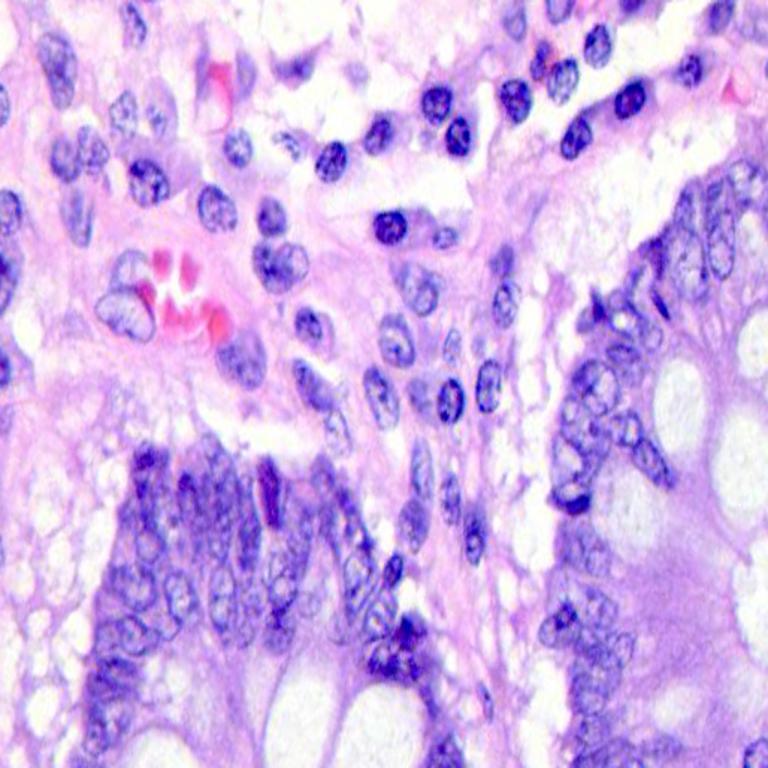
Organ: colon
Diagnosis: benign